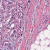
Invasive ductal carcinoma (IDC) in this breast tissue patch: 1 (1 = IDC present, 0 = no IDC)